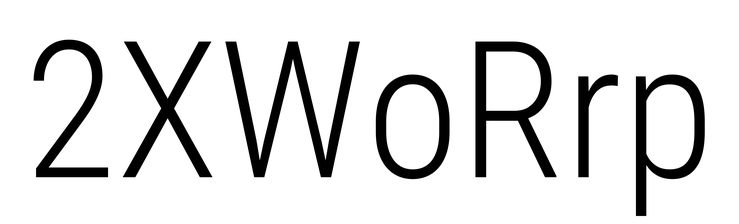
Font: Roboto_Condensed_Light